Question: I have the simple vertex shader:
'''
m44 op, va0, vc0
mov v0, va1
'''
and the fragment shader:
'''
mov oc, v0
'''
I pass this vertices to it:
'''
x y z w r g b
-0.3, -0.3, 0, 1, 1, 0, 0,
0, 0.3, 0, 1, 0, 1, 0,
0.3, -0.3, 0, 1, 0, 0, 1
'''
The result triangle looks like I expected. Now I want to apply some translation to the result triangle. I have declared a matrix, call 'appendTranslation(0.2, 0, 0)' and pass it to the vertex shader. The problem is that the triangle remained in the same position but with different vertices position. It looks like this:

Why I got this result, and what is the proper way to apply translation to vertices?
Here is full code of my program:
'''
package tests
{
import com.adobe.utils.AGALMiniAssembler;
import flash.display.Sprite;
import flash.display3D.Context3D;
import flash.display3D.Context3DProgramType;
import flash.display3D.Context3DRenderMode;
import flash.display3D.Context3DVertexBufferFormat;
import flash.display3D.IndexBuffer3D;
import flash.display3D.Program3D;
import flash.display3D.VertexBuffer3D;
import flash.events.Event;
import flash.geom.Matrix3D;
import flash.utils.ByteArray;
[swf(width="500", height="500")]
public class Stage3dTest extends Sprite
{
private var _context:Context3D;
private var _vertexBuffer:VertexBuffer3D;
private var _indexBuffer:IndexBuffer3D;
private var _program:Program3D;
private var _mat:Matrix3D;
public function Stage3dTest() {
if (stage) {
onAddedToStage();
} else {
addEventListener(Event.ADDED_TO_STAGE, onAddedToStage);
}
}
private function onAddedToStage(event:Event = null):void {
this.stage.stage3Ds[0].addEventListener(Event.CONTEXT3D_CREATE, onStage3dContext3DCreate);
this.stage.stage3Ds[0].requestContext3D(Context3DRenderMode.SOFTWARE);
}
private function onStage3dContext3DCreate(event:Event):void {
_mat = new Matrix3D();
_mat.appendTranslation(0.2, 0, 0);
_context = this.stage.stage3Ds[0].context3D;
_context.configureBackBuffer(500, 500, 0, false);
_vertexBuffer = _context.createVertexBuffer(3, 7);
_indexBuffer = _context.createIndexBuffer(3);
var p:Number = 0.3;
var vertexData:Vector.<Number> = new <Number>[
-p, -p, 0, 1, 1, 0, 0,
0, p, 0, 1, 0, 1, 0,
p, -p, 0, 1, 0, 0, 1
];
_vertexBuffer.uploadFromVector(vertexData, 0, 3);
_indexBuffer.uploadFromVector(new <uint>[0, 1, 2], 0, 3);
createAndCompileProgram();
addEventListener(Event.ENTER_FRAME, onEnterFrame);
}
private function createAndCompileProgram():void {
_program = _context.createProgram();
var assembler:AGALMiniAssembler = new AGALMiniAssembler();
var code:String = "";
code += "m44 op, va0, vc0
"+
"mov v0, va1
";
var vertexShader:ByteArray = assembler.assemble(Context3DProgramType.VERTEX, code);
code = "mov oc, v0
";
var fragmentShader:ByteArray = assembler.assemble(Context3DProgramType.FRAGMENT, code);
_program.upload(vertexShader, fragmentShader);
}
private function onEnterFrame(event:Event):void {
_context.clear(0.9, 0.9, 0.9, 1);
_context.setProgram(_program);
_context.setProgramConstantsFromMatrix(Context3DProgramType.VERTEX, 0, _mat);
_context.setVertexBufferAt(0, _vertexBuffer, 0, Context3DVertexBufferFormat.FLOAT_4);
_context.setVertexBufferAt(1, _vertexBuffer, 4, Context3DVertexBufferFormat.FLOAT_3);
_context.drawTriangles(_indexBuffer);
_context.present();
}
}
}
'''
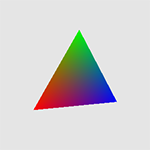
Answer: You need to transpose a matrix. You can do it manually or you can pass a parameter here:
'_context.setProgramConstantsFromMatrix(Context3DProgramType.VERTEX, 0, _mat, true);'